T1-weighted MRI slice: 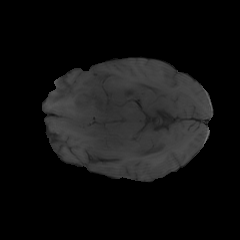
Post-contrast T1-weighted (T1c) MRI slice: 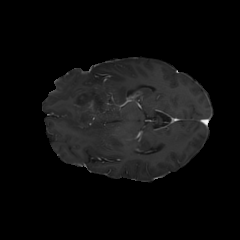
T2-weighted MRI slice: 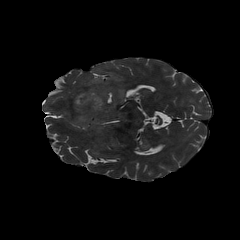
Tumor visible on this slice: yes